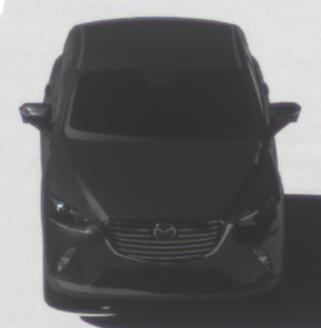
Make: Mazda
Model: CX-3 SKYACTIV-G 120
Detailed model: CX-3 (DK)
Model produced from: 2015/06
Model produced until: 2018/06
Doors: 5
Color: black
Road condition: dry road
Daytime: midday
Contrast: high contrast